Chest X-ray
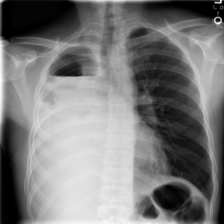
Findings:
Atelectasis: negative
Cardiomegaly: negative
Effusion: negative
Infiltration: negative
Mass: negative
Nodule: negative
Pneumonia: negative
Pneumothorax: negative
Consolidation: negative
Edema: negative
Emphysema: negative
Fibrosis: negative
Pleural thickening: negative
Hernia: negative